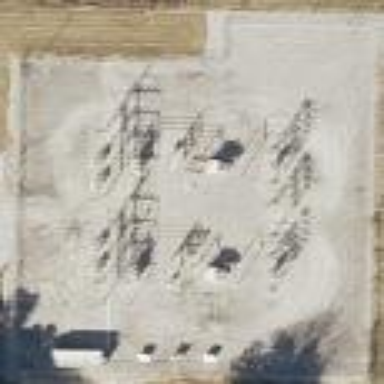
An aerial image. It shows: Distribution power substation secured by fence.